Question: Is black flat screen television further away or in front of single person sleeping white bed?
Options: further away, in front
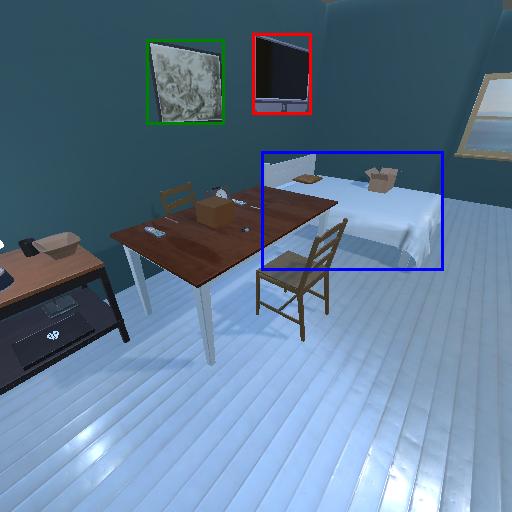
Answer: further away